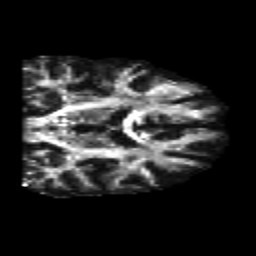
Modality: FA
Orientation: coronal
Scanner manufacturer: siemens
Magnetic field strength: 3 T
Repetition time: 6.8 s
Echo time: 0.093 s